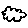
Label: cloud